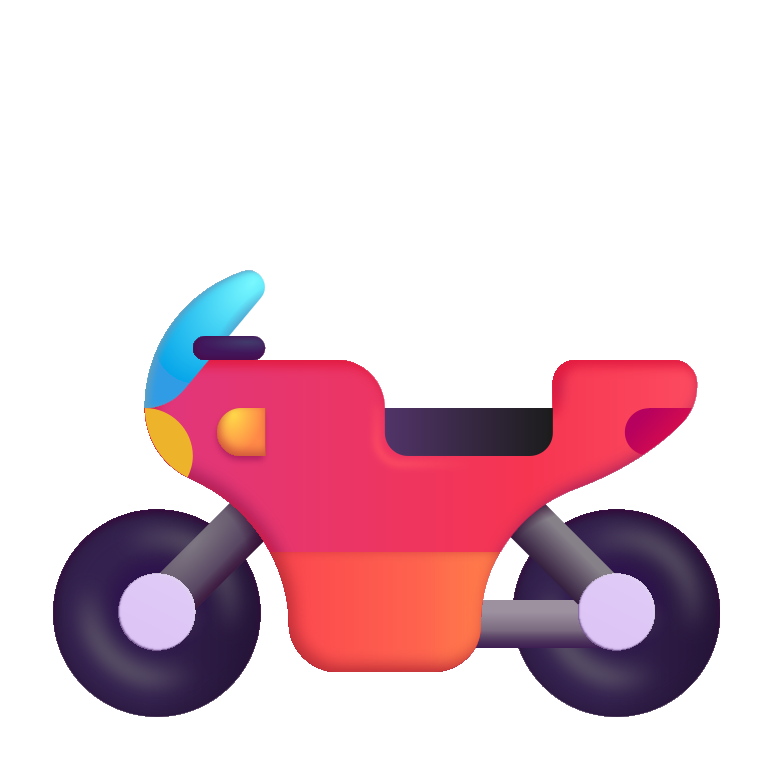
motorcycle color